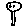
Label: tree